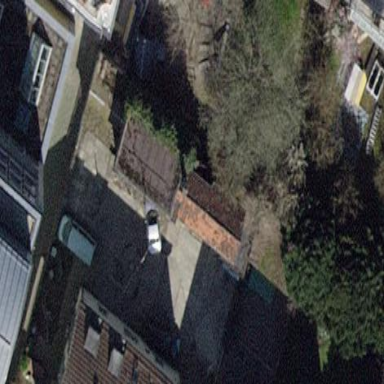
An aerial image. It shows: Shed building.